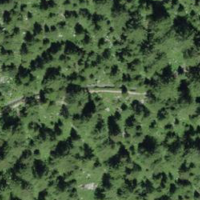
EUNIS habitat code: 23
Species observed at this site:
Rhododendron ferrugineum